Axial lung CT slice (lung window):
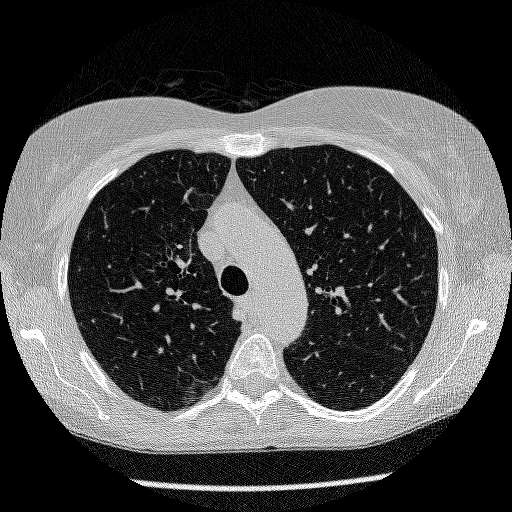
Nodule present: no